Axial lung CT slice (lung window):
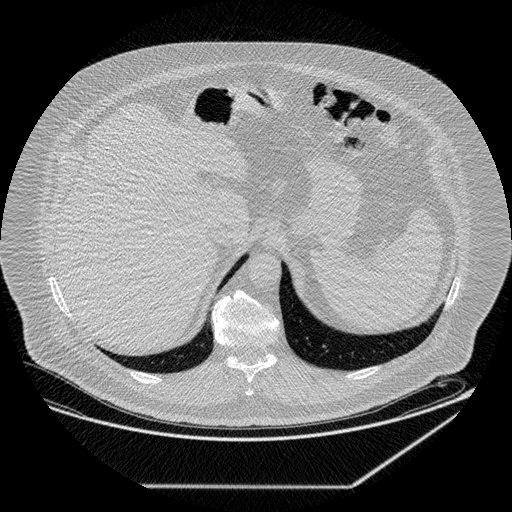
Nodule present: no